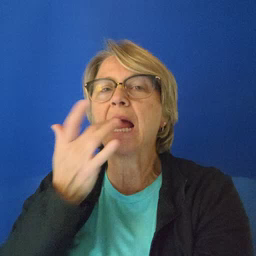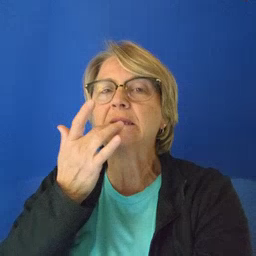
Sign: taste